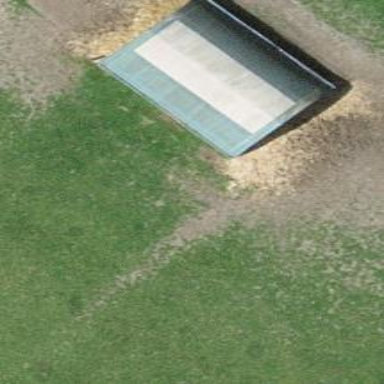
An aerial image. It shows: Shelter in the field.